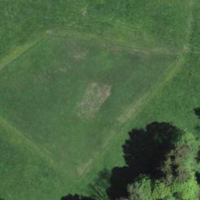
EUNIS habitat code: 24
Species observed at this site:
Caltha palustris